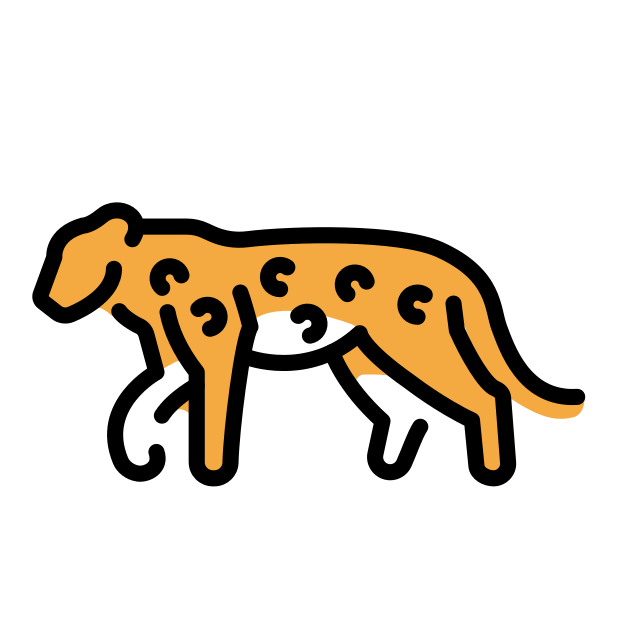
Emoji: 🐆
Name: leopard
Unicode: 0x1f406